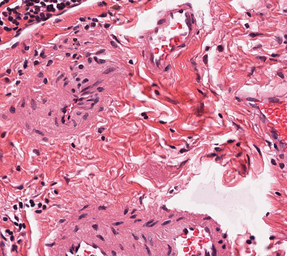
Tumor epithelial tissue: no
Tumor-associated stroma tissue: yes
Normal tissue: no